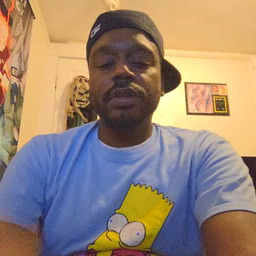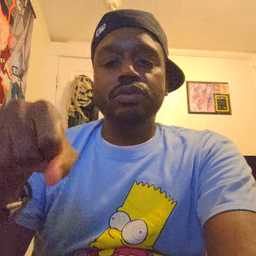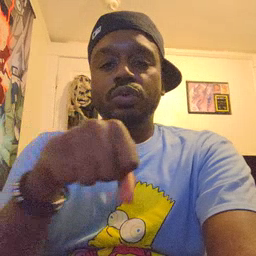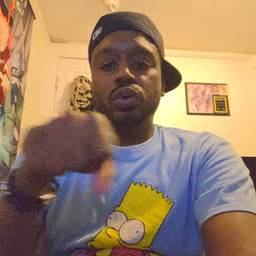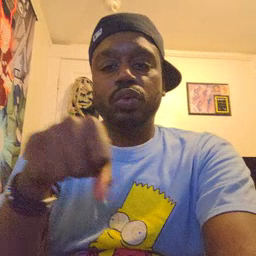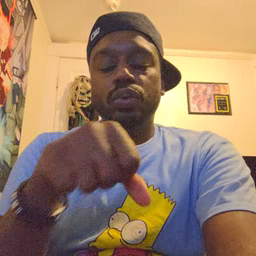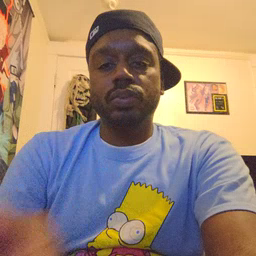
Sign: shoe